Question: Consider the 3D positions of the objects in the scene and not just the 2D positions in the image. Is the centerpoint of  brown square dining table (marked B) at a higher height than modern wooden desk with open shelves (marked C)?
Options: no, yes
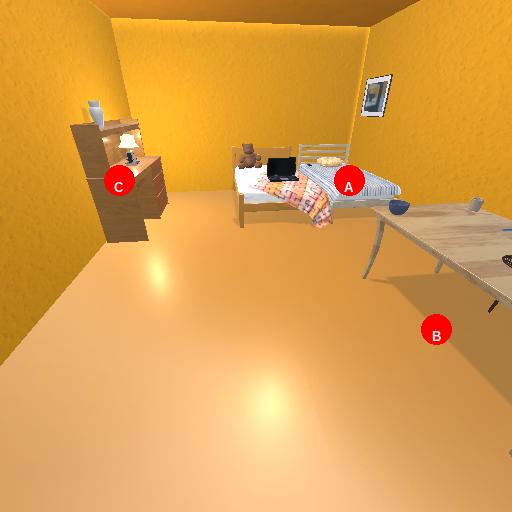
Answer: no